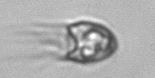
Label: Balanion